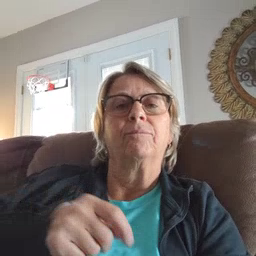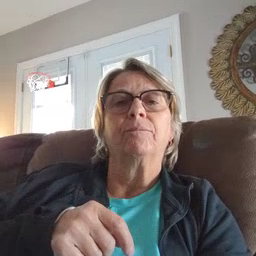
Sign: gift